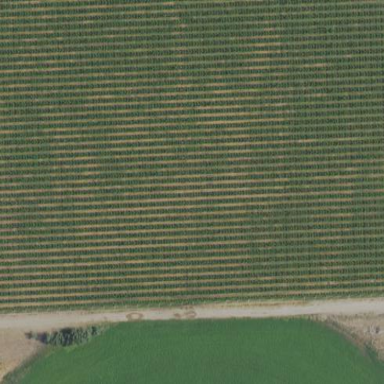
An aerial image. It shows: Orchard.